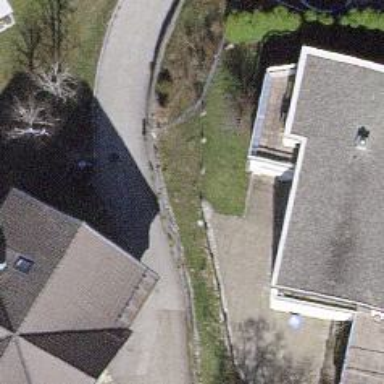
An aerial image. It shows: Paved alley serving as service road.